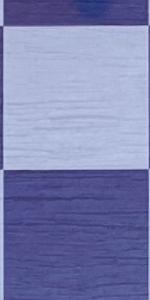
Label: Empty